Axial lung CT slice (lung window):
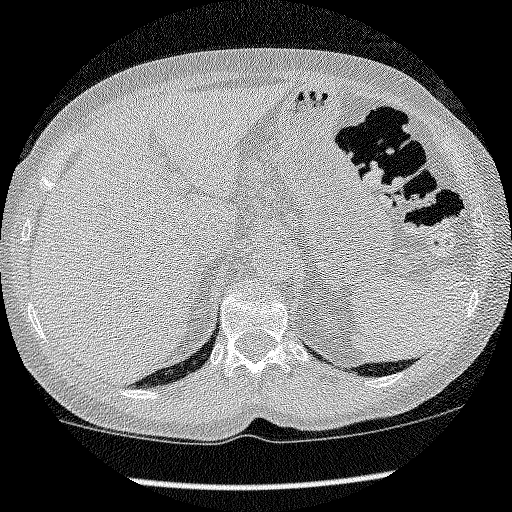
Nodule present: no